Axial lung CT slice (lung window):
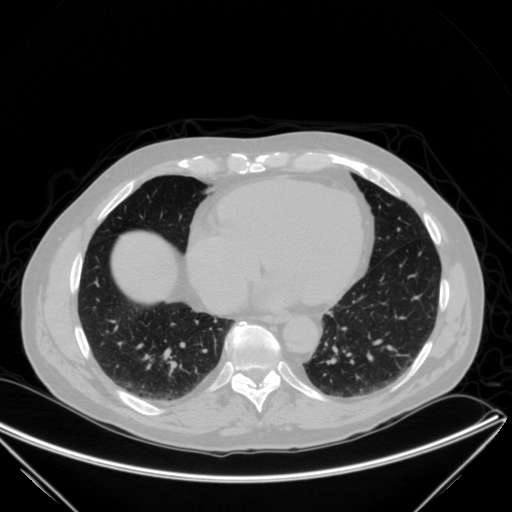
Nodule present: no